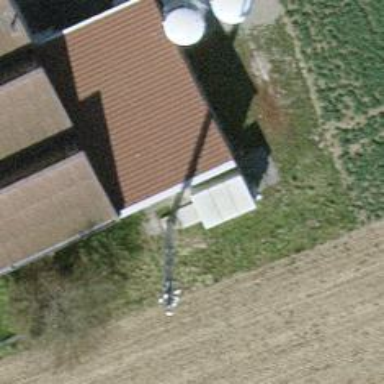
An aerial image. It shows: Communication tower.